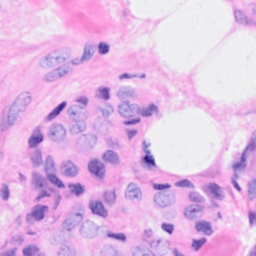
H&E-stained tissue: Breast